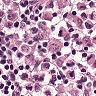
Metastatic tissue present: yes